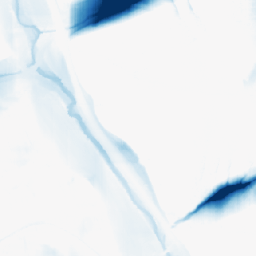
Category: morphological
Decomposition family: morphological_square
Decomposition parameters: operation: closing
size: 50
Upsampling method: area
Upsampling parameters: scale: 4
Upsampling scale: 4